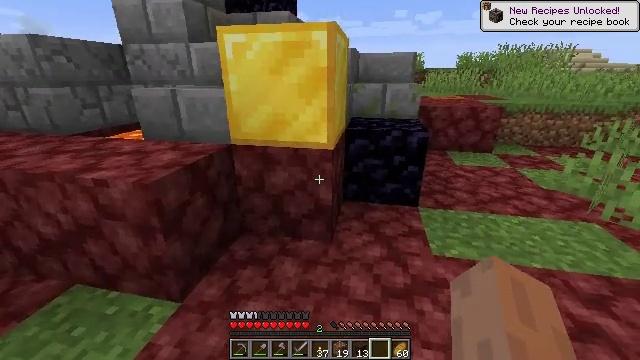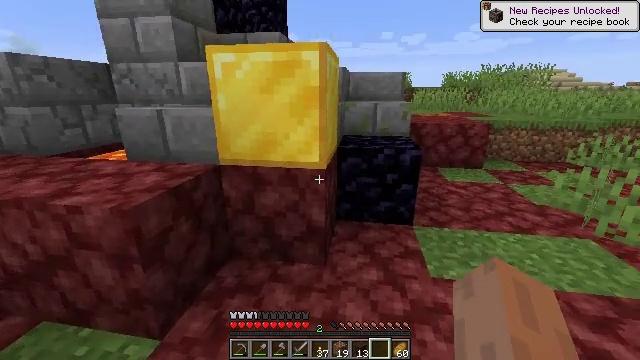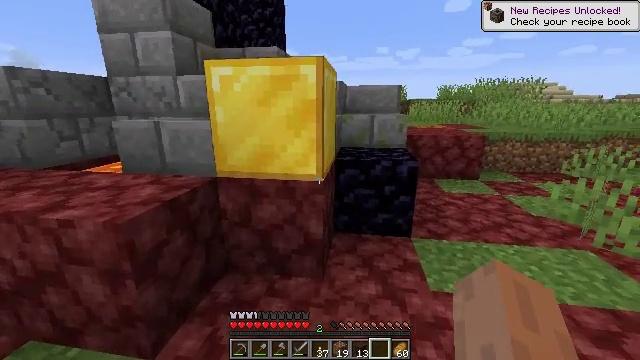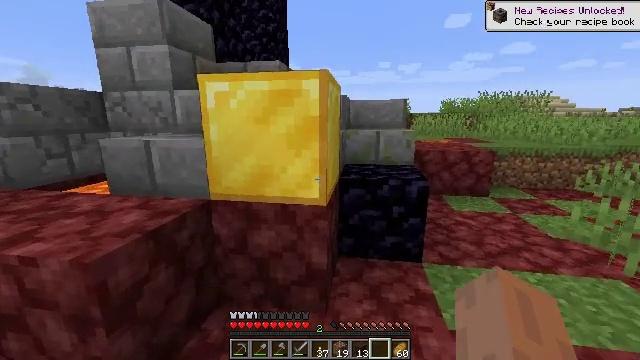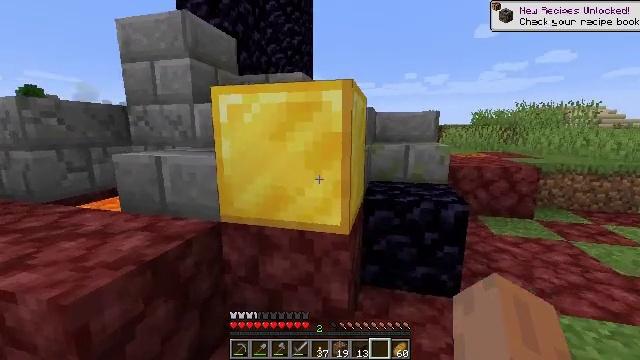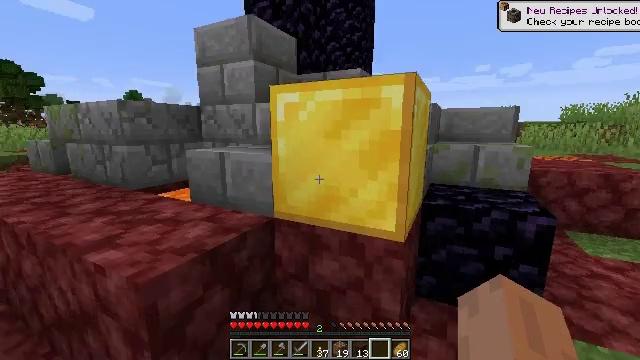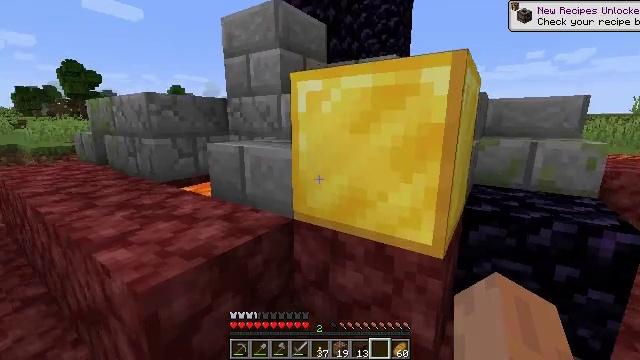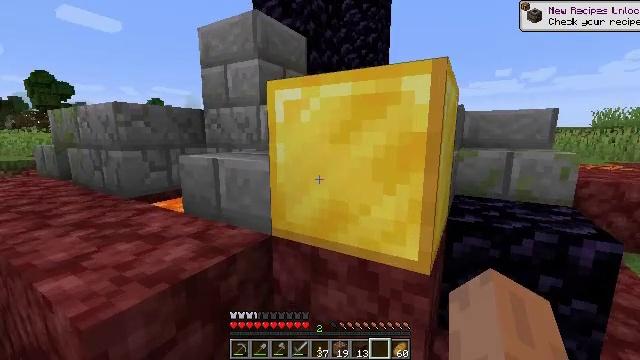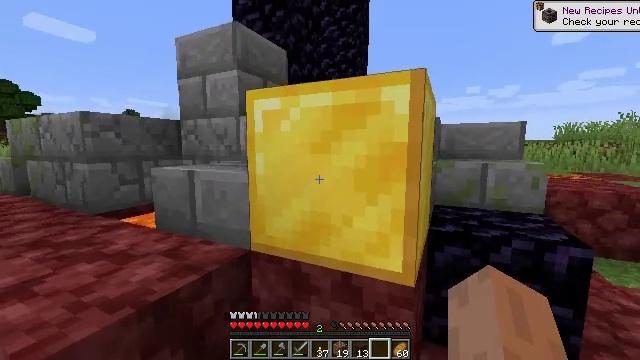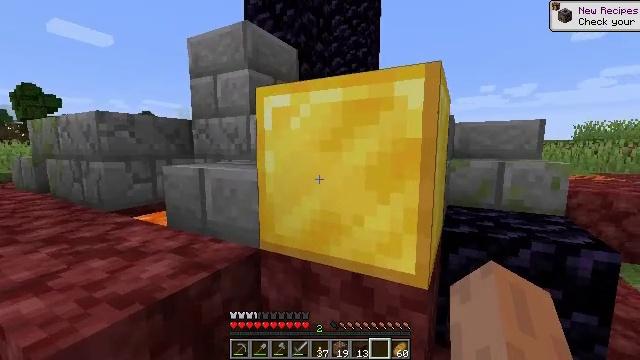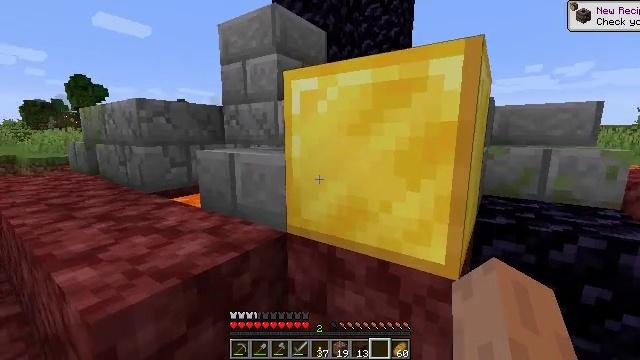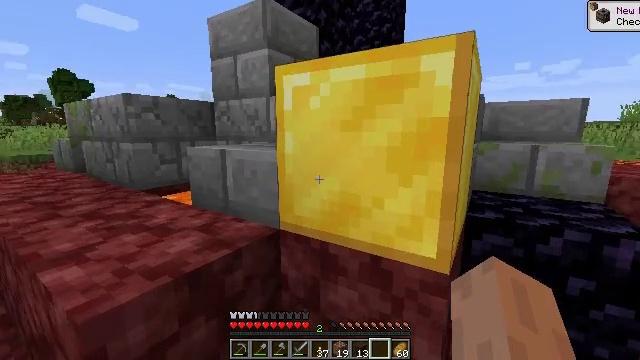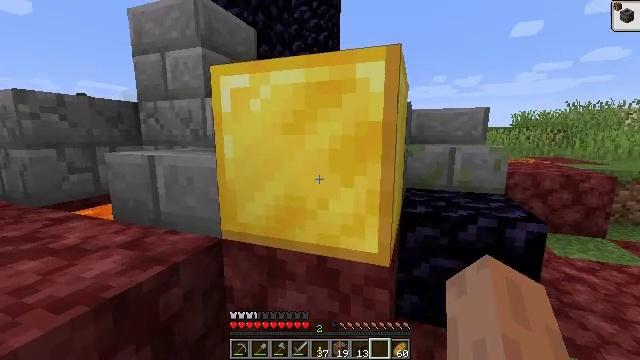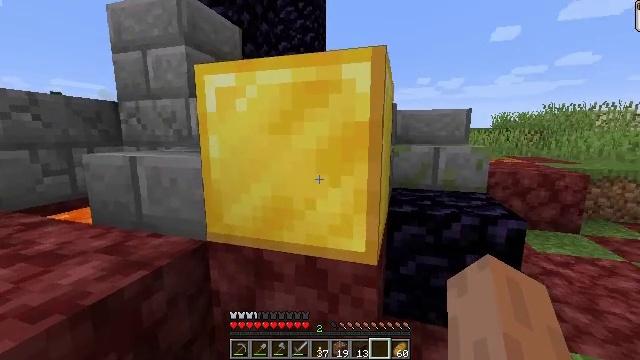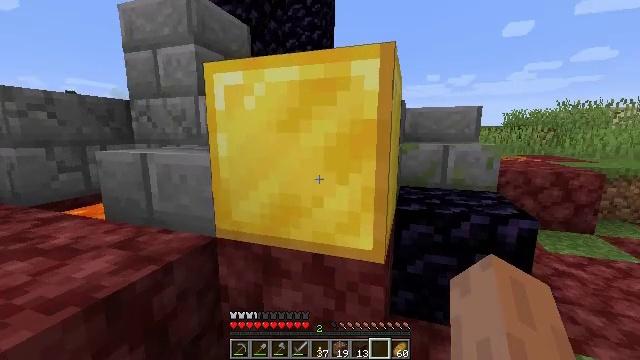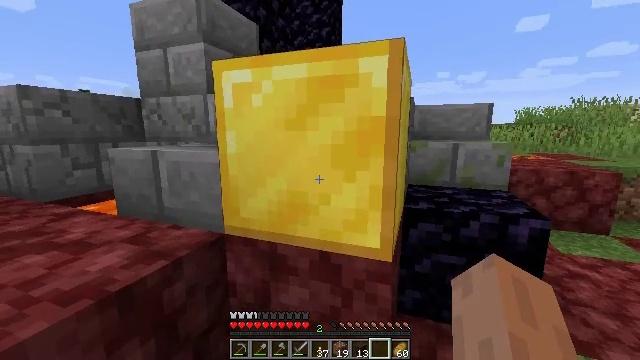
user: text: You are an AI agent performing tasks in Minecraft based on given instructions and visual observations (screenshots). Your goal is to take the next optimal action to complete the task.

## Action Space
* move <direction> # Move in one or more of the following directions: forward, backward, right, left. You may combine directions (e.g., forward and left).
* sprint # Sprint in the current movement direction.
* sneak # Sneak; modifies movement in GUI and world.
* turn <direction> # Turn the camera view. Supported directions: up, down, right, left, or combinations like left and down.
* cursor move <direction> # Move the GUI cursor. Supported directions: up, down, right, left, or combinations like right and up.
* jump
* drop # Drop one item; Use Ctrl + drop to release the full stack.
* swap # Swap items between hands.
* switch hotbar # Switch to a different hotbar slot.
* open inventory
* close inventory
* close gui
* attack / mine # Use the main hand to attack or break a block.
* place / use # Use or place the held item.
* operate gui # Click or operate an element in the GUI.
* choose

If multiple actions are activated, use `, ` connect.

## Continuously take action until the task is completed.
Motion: motion action
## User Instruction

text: Drop golden leggings.
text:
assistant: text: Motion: move forward, turn right and up
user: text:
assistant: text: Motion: move forward, turn up
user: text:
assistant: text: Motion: move forward, turn up
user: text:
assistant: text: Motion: move forward, turn left and up
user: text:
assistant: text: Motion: move forward, turn left
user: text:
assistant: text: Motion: turn left and down
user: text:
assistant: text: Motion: turn right and up
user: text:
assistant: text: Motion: turn right and up
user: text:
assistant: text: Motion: turn left
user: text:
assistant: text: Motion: turn left and down
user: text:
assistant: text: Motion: turn right
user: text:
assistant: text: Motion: turn right
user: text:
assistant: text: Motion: turn right
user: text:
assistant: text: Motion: turn left
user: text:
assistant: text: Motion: turn left
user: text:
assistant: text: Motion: no_op
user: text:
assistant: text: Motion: move right
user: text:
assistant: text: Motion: move right, turn left
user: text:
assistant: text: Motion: move right
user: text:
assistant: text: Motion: move right, turn left
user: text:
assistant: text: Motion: move right, turn left
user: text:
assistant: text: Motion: move right, turn left
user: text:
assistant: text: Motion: move forward and move right, turn left and up
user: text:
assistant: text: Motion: move forward and move right, turn left and up
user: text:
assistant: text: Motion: move forward and move right, turn left and up
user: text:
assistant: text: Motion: move forward, turn left
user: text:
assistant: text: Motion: turn left
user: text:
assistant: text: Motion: turn left
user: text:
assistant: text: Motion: move left
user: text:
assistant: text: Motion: move left